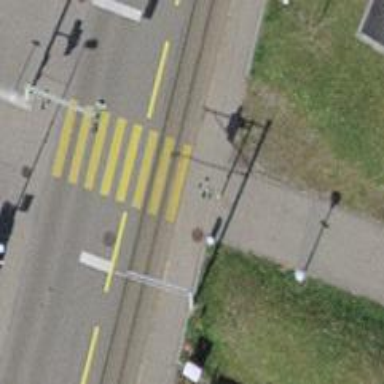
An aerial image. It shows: Railway crossing with traffic signals.